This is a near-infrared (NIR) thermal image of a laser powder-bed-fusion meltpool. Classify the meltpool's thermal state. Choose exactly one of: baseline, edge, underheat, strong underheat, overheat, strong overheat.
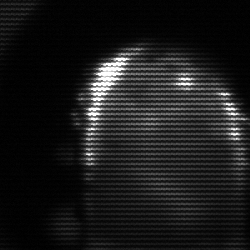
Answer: baseline